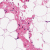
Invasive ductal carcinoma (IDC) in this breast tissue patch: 0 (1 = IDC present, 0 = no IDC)